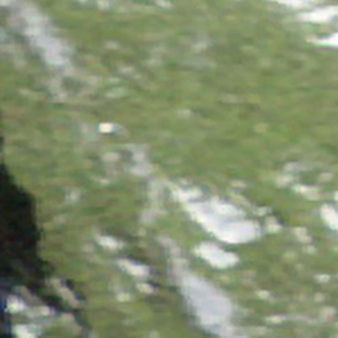
Label: other